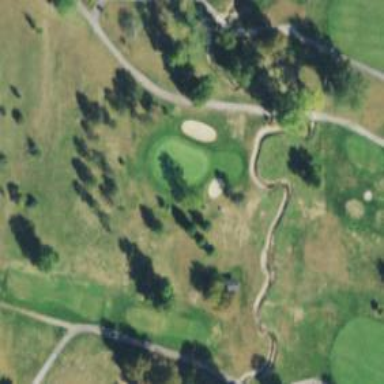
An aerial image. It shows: View of golf hole.